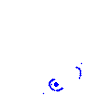
Particle: electron